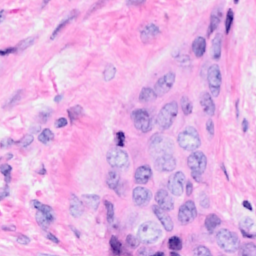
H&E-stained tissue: Breast